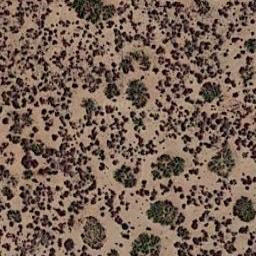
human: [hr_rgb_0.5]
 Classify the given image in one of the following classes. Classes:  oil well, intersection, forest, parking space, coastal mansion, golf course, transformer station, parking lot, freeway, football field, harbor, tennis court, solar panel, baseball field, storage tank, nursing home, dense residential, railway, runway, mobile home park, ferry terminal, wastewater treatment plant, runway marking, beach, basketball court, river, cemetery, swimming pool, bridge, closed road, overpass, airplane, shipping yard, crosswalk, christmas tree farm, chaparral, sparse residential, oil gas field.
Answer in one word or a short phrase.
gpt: chaparral